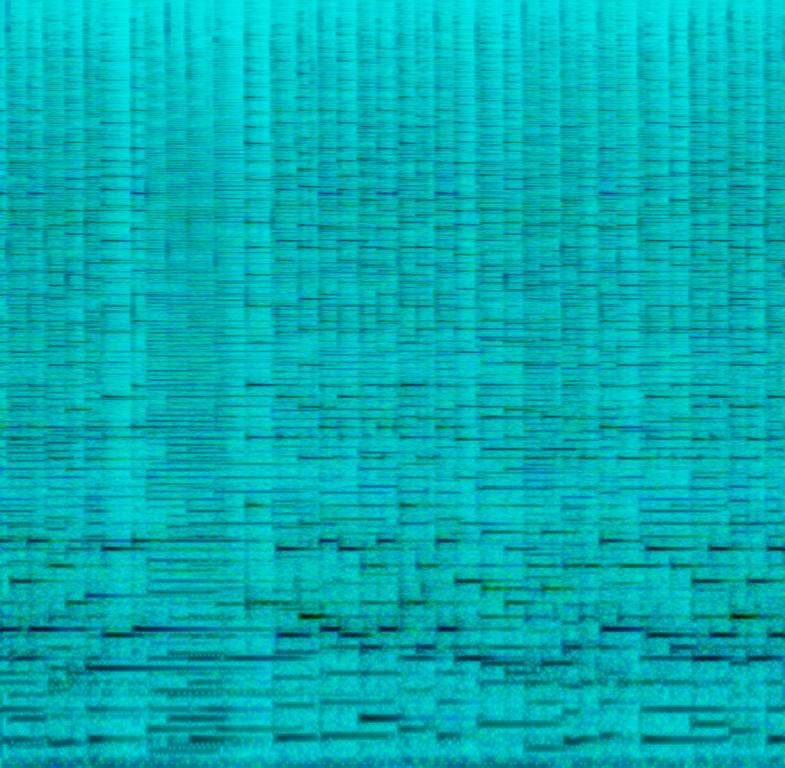
The low quality recording features a cover of a classical song played on buzzy harpsichord melody. The recording is a bit noisy.